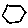
Label: hexagon